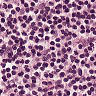
Metastatic tissue present: no